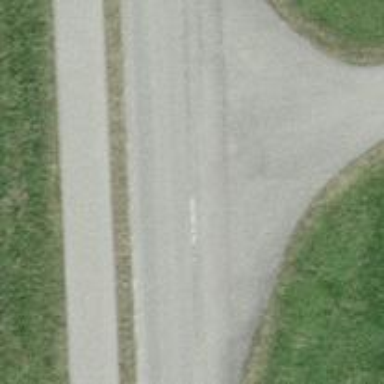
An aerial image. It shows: Asphalt service road with separate sidewalk.